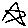
Label: star